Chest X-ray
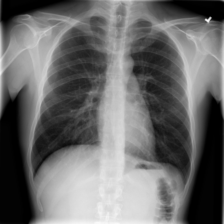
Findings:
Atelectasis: negative
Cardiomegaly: negative
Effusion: negative
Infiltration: negative
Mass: negative
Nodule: negative
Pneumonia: negative
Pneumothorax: negative
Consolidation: negative
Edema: negative
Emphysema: negative
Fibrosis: negative
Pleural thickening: negative
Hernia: negative